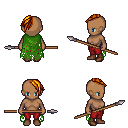
a pixel art fantasy rpg character, female body template, human, dark skin, green tattered cape, red pants, dark blonde long mohawk hairstyle, brown shoes, spear, four views (front, back, left, right), 2x2 character sprite sheet, small pixel art, hard edges, no anti-aliasing